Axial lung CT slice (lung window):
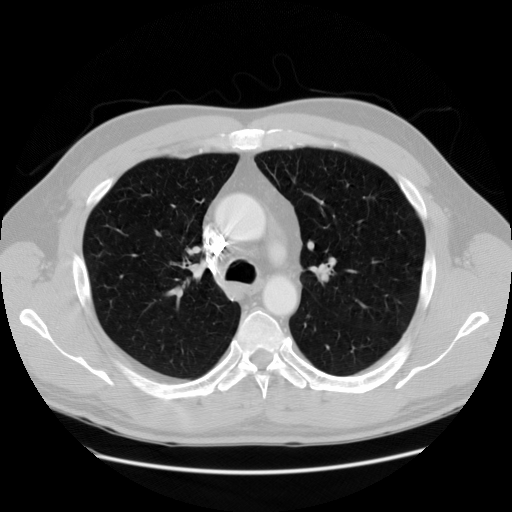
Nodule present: no